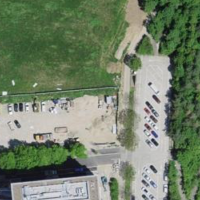
EUNIS habitat code: 25
Species observed at this site:
Astrantia major
Acer pseudoplatanus